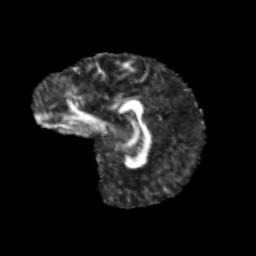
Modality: FA
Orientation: sagittal
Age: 10
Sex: female
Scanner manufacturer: siemens
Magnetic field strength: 3 T
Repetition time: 3.8 s
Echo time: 0.07 s